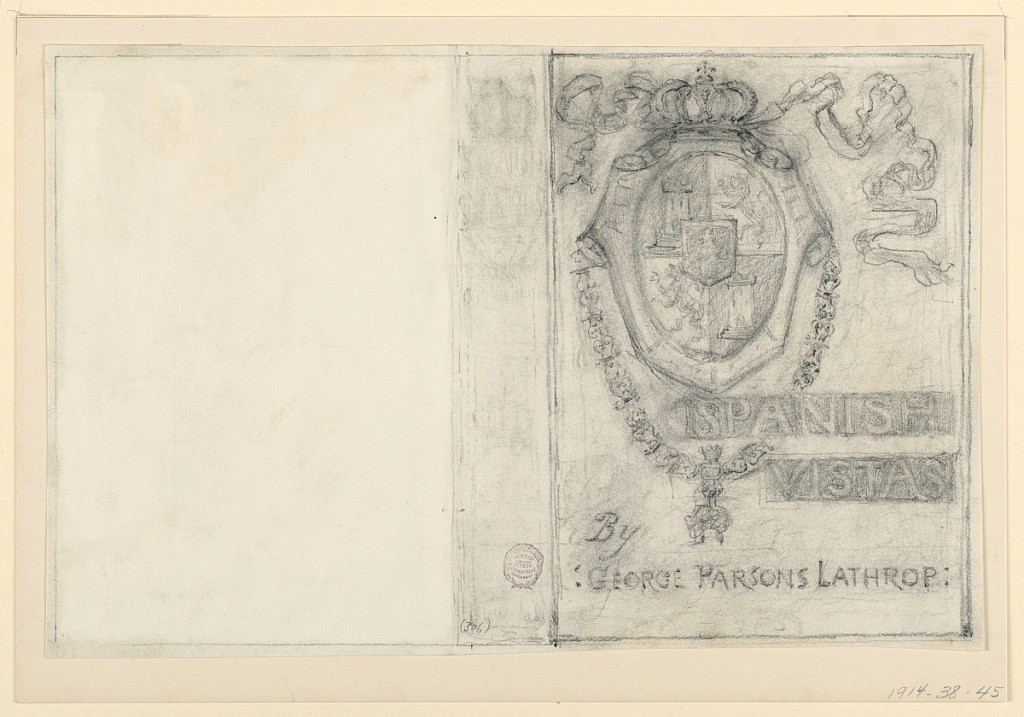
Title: Design for Front and Spine of Bookbinding for "Spanish Vistas" by George Parsons Lathrop
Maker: Francis Augustus Lathrop, American, 1849–1909
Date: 1882–83
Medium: Black chalk on paper
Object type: Drawing
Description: Sketch for the front and the spine of a bookbinding for "Spanish Vistas" by George Parsons Lathrop. A slight sketch for the spine is in the center, the front cover, at right, showing the Royal Spanish coat-of-arms and the lettering. Verso: Study of Female Nude Kneeling, ca. 1880-1883. Figure shown in profile, turned to right, the hands not shown. The head is turned toward the right shoulder.